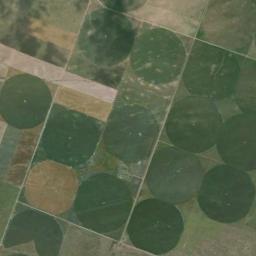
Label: circular_farmland